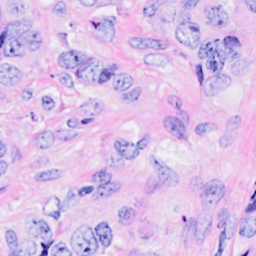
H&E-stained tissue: Breast